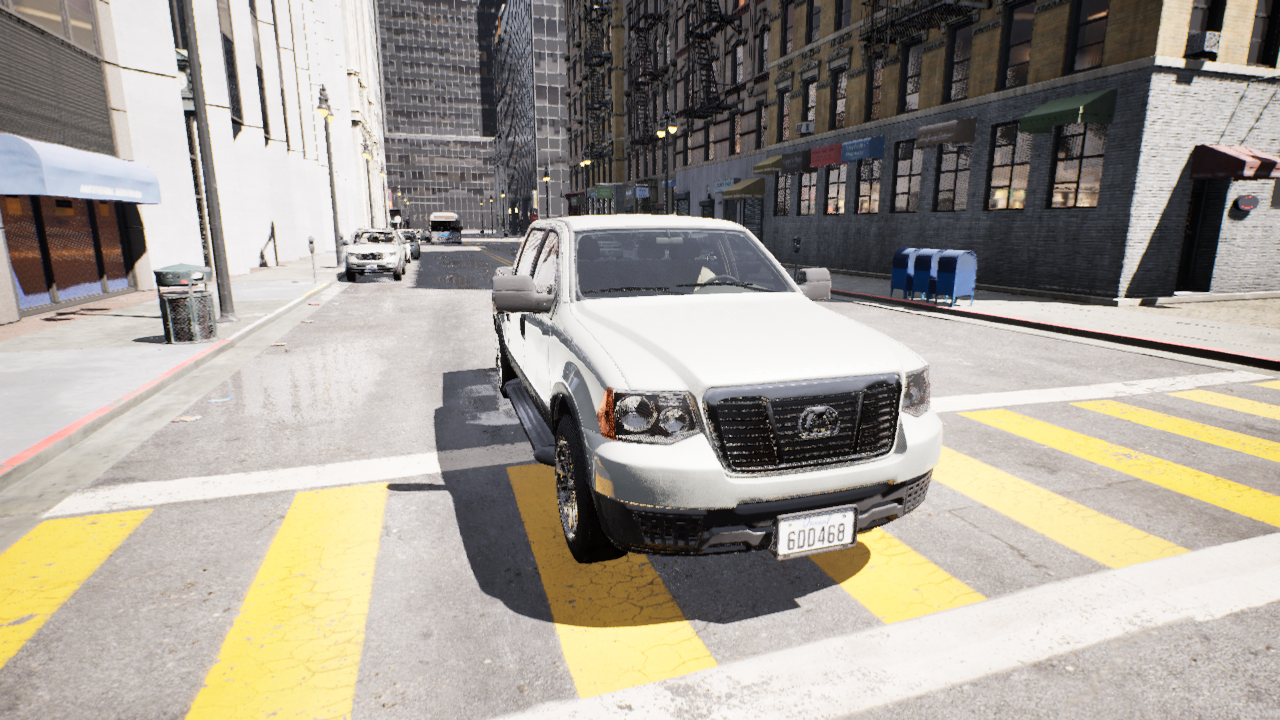
Venue: residential
Lighting: clear day
Vehicle rig: pickup